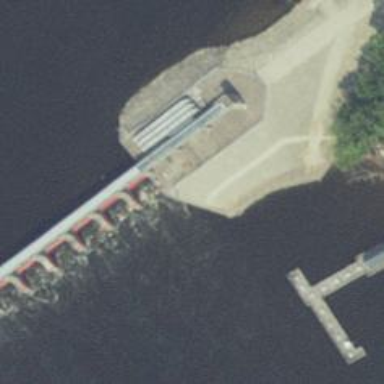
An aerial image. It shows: Dam along waterway.